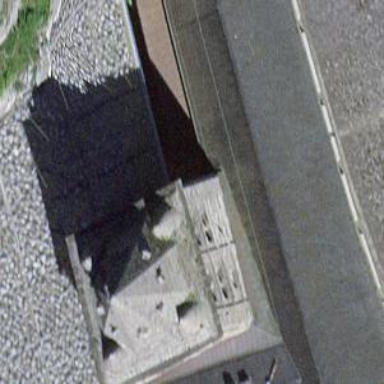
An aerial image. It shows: Bell tower building with pyramidal roof shape.